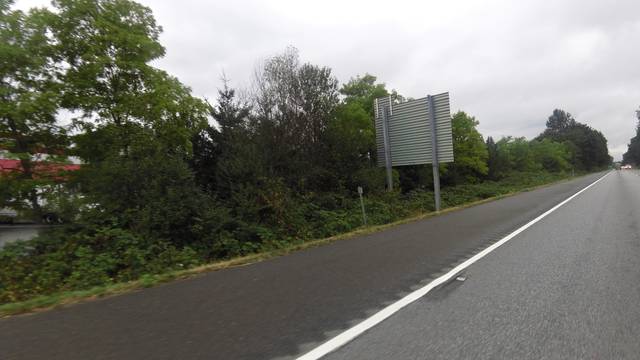
Region: Canada
Coordinates: 49.04, -122.343